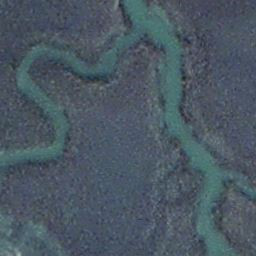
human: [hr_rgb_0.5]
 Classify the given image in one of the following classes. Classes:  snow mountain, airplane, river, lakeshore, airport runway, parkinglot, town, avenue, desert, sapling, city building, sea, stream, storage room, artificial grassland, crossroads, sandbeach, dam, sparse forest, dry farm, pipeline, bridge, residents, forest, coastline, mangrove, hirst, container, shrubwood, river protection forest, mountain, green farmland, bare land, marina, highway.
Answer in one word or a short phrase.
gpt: stream